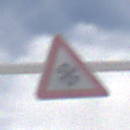
Verkehrszeichen: SchneeOderEisglaette
Umgebung: Outdoor, Nature
Tageszeit: Midday
Wetter: PartlyCloudy
Licht: Natural
Jahreszeit: NotSpecified
Kontrast: MediumContrast